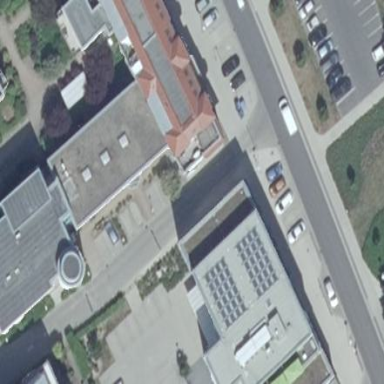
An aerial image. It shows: Building.